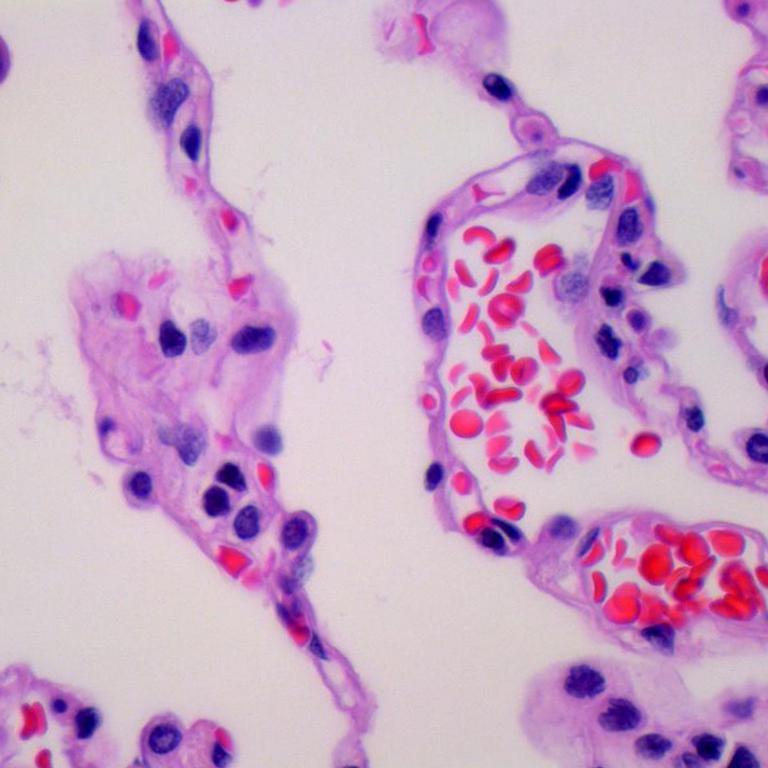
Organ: lung
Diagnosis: benign